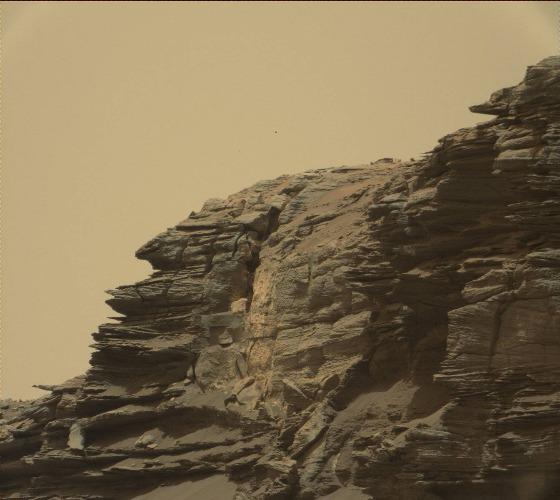
Terrain classes present: Bedrock, Gravel / Sand / Soil, Shadow, Sky / Distant Mountains